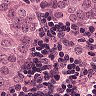
Metastatic tissue present: yes